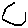
Label: hexagon